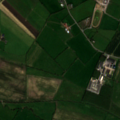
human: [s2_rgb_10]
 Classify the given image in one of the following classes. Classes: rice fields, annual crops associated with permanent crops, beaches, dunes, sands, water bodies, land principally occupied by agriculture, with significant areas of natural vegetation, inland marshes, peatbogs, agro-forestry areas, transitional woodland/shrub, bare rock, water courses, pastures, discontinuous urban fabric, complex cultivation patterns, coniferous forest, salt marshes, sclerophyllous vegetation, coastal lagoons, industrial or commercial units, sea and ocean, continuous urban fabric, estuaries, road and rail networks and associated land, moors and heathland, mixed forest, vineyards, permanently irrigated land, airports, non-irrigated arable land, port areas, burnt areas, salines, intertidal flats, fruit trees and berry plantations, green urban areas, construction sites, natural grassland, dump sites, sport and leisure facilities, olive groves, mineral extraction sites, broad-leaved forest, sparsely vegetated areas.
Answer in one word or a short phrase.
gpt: non-irrigated arable land, pastures